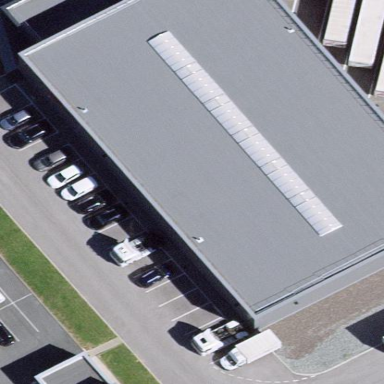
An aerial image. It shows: Industrial building.